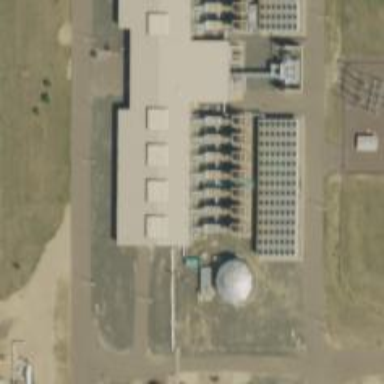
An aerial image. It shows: Gas-powered generator.